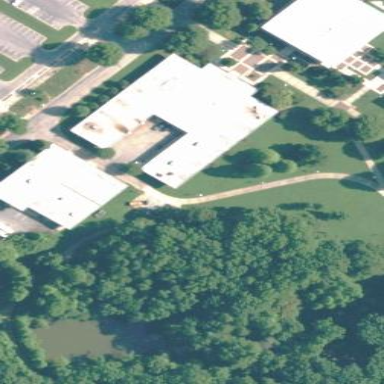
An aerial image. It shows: College building.